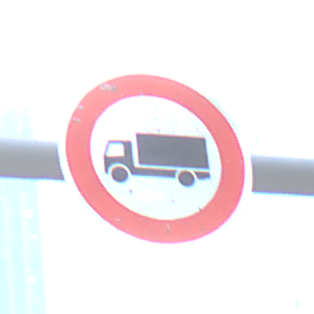
Verkehrszeichen: VerbotFuerKraftfahrzeugeUeberDreiKommaFuenfTonnen
Umgebung: Outdoor, Urban
Tageszeit: MorningAfternoon
Wetter: PartlyCloudy
Licht: Natural
Jahreszeit: NotSpecified
Kontrast: LowContrast